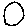
Label: circle